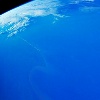
Label: water